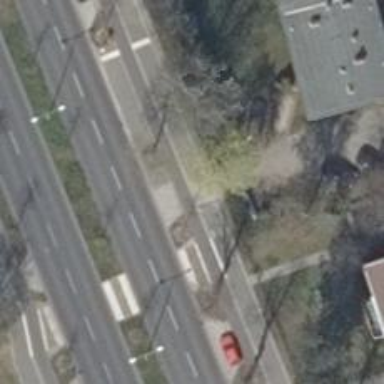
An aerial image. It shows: Asphalt sidewalk with asphalt cycleway.